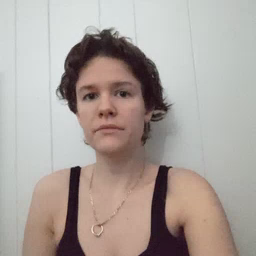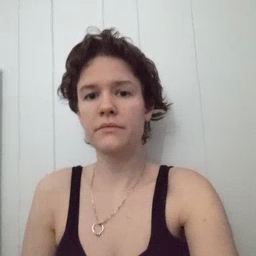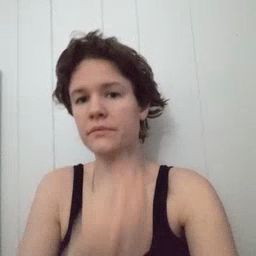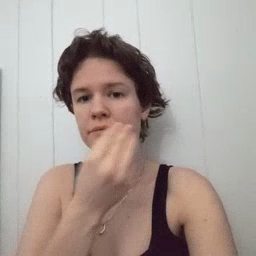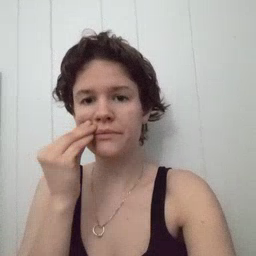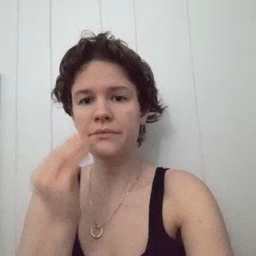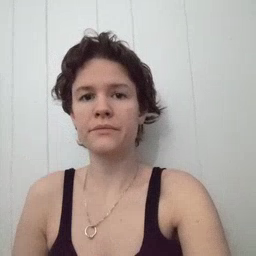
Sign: flower